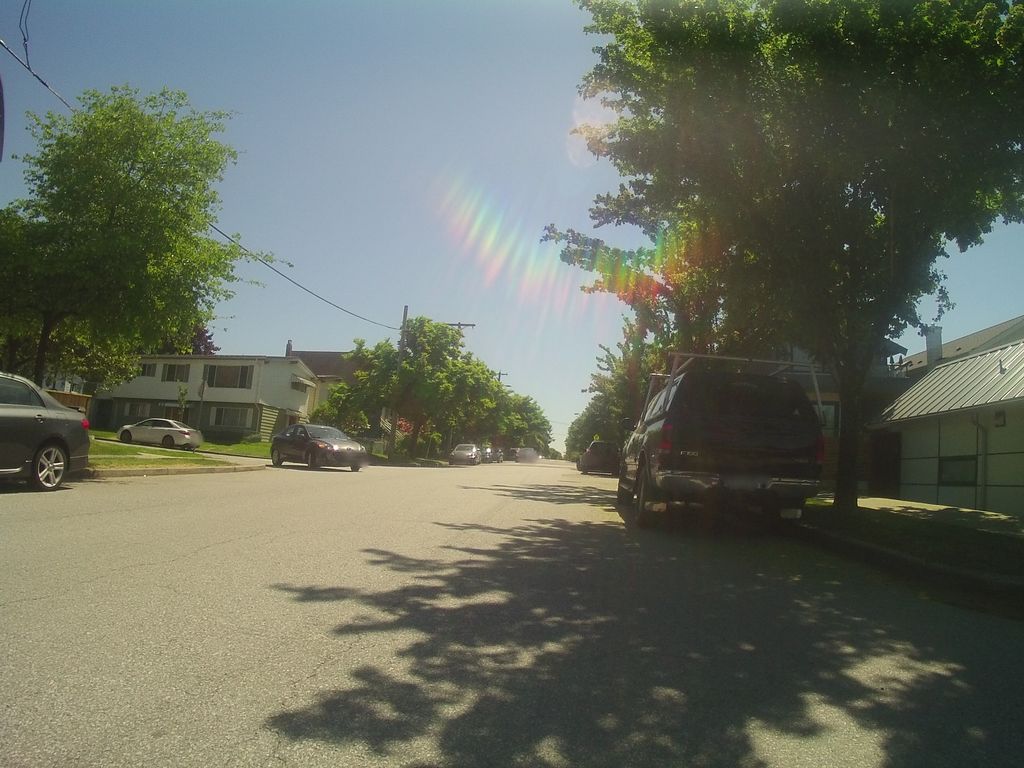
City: vancouver